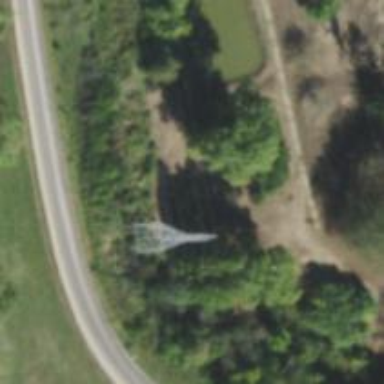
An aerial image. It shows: Lattice structure tower used for power distribution.